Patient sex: F
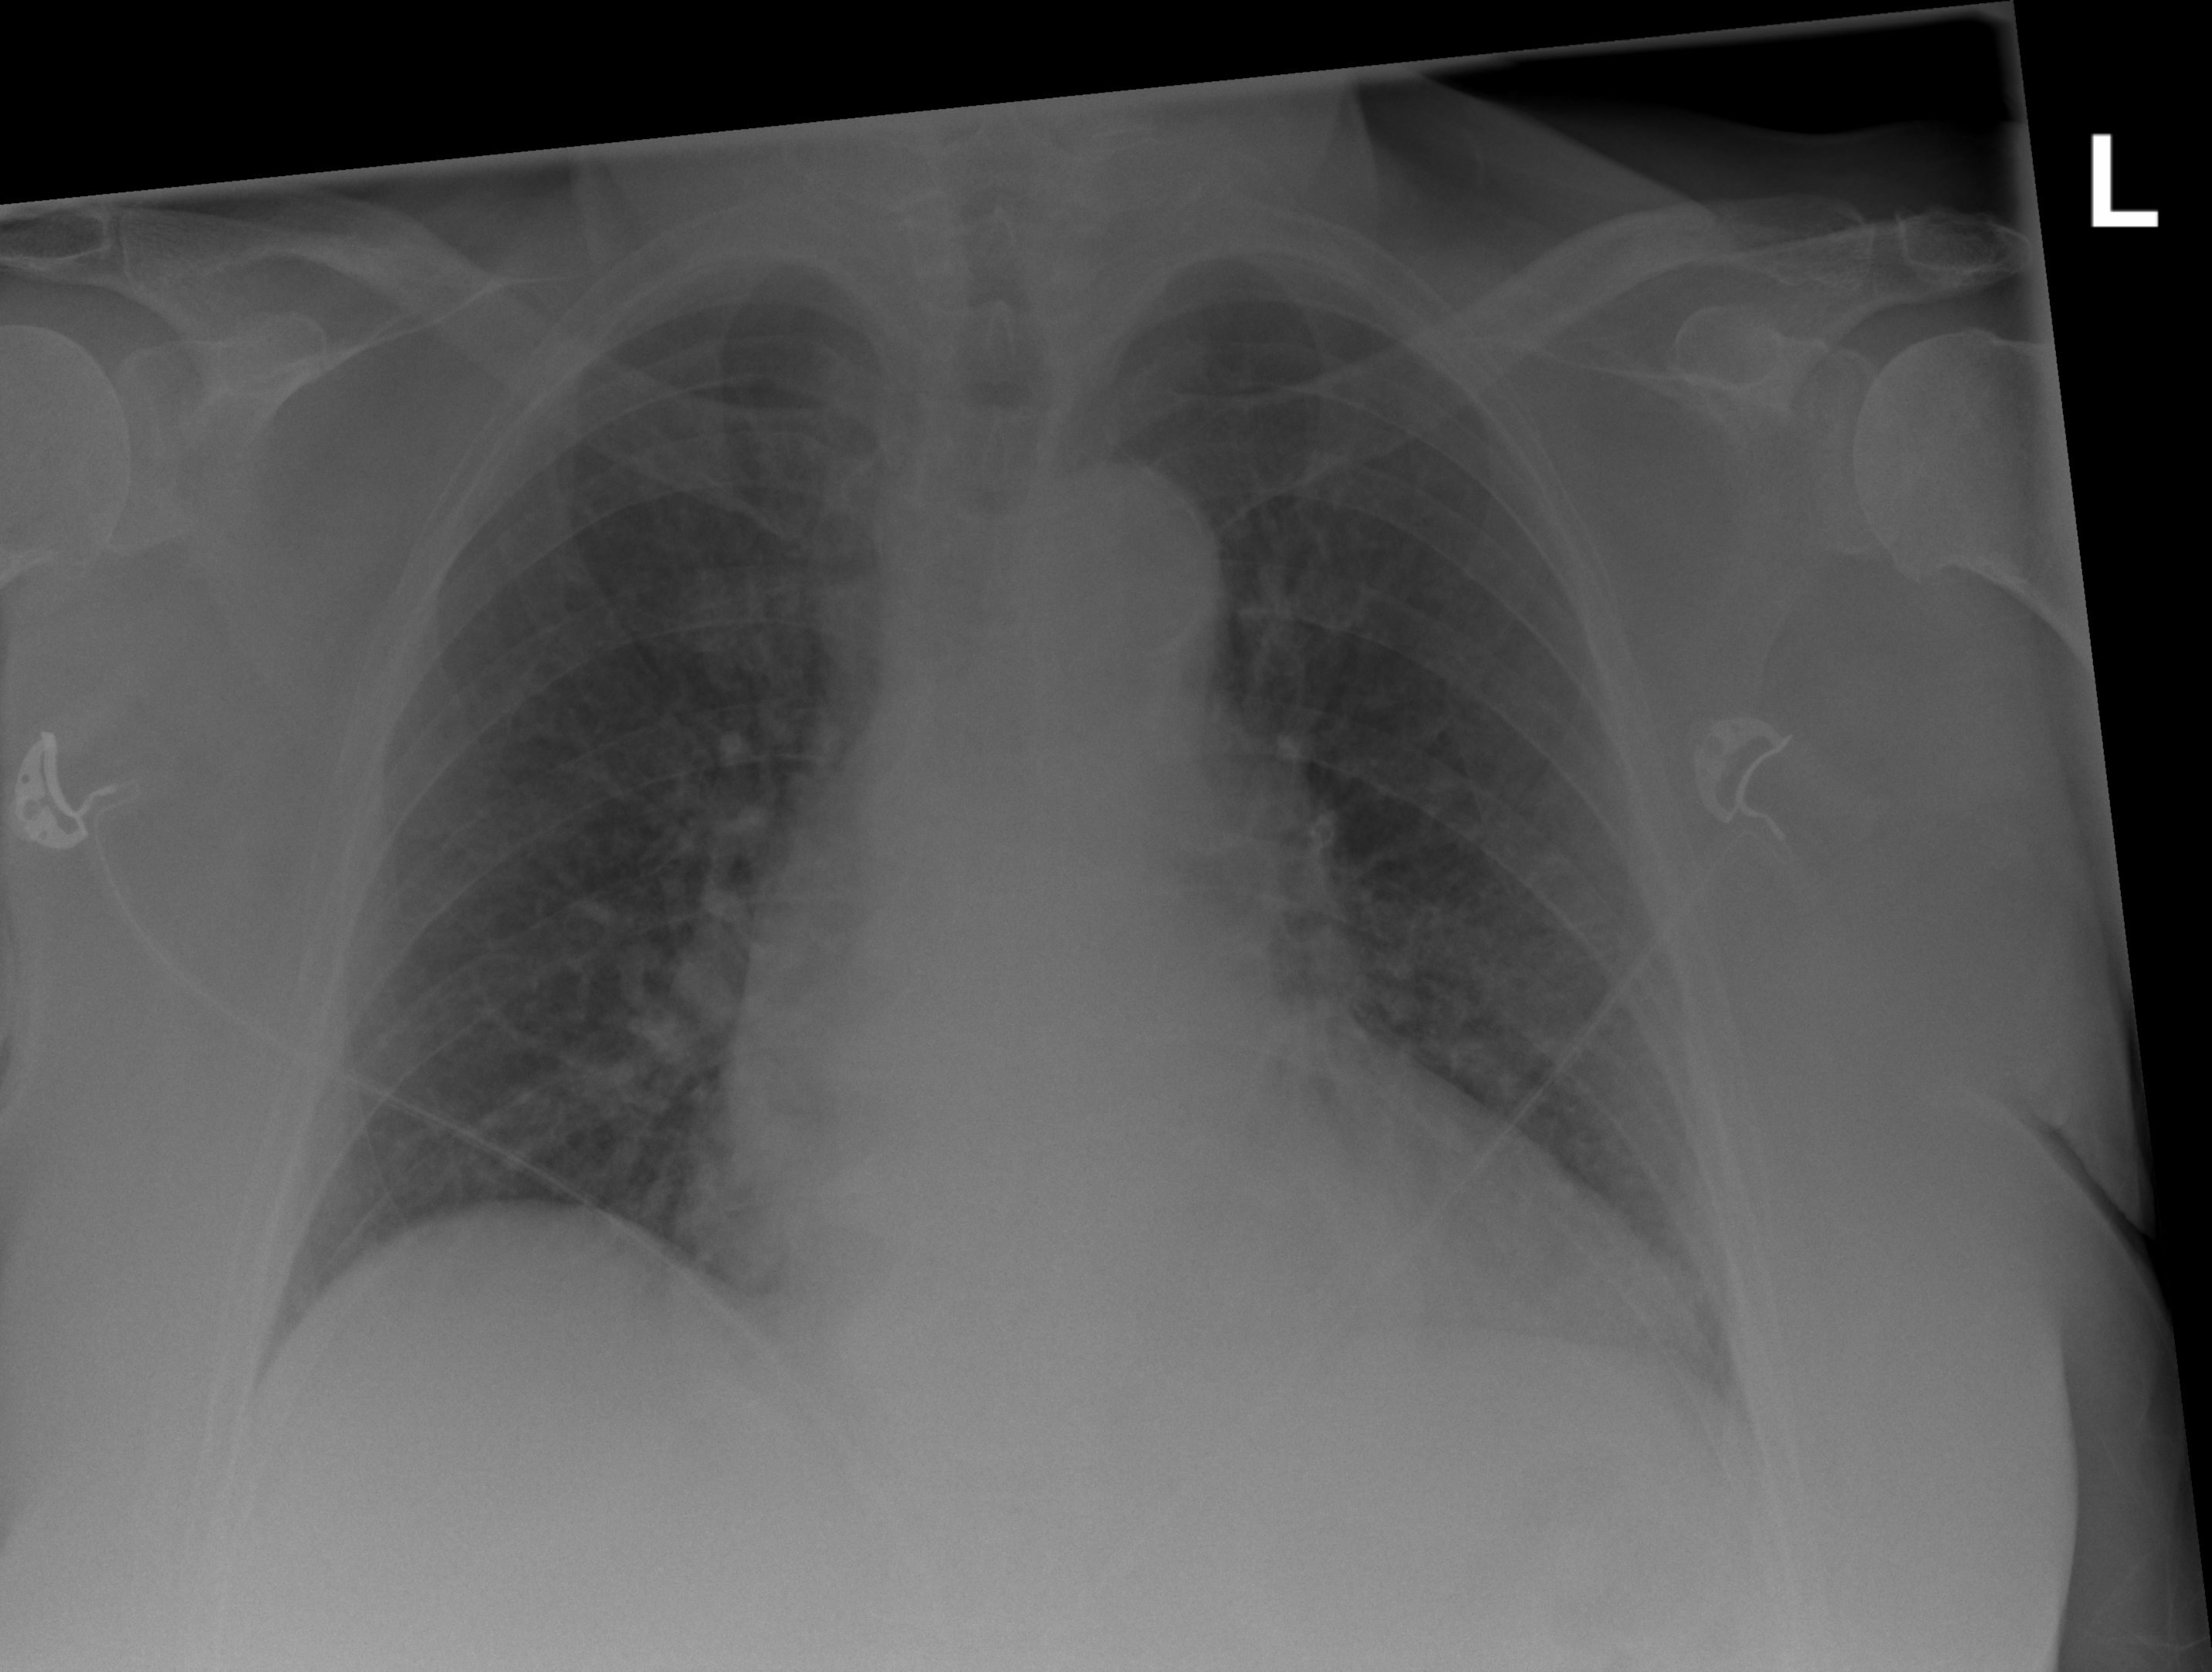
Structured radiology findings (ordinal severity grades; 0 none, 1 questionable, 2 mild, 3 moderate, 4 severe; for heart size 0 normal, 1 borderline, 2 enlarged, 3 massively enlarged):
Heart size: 2
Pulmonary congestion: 3
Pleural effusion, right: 0
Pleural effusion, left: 0
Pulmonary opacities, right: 0
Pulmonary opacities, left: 0
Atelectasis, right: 0
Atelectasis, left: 2